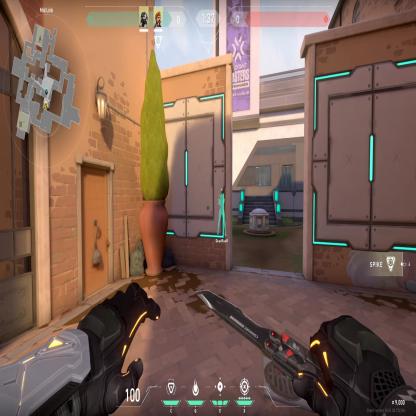
Label: teammate